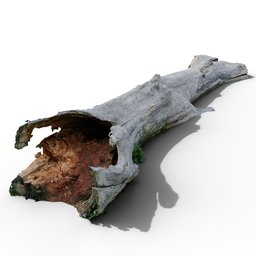
Label: nature